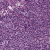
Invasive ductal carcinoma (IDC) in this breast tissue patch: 1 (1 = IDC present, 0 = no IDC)